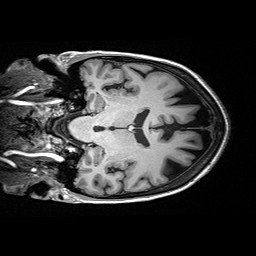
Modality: T1w
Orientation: coronal
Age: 69
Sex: female
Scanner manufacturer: siemens
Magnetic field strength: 3 T
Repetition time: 2.2 s
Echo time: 0.00245 s